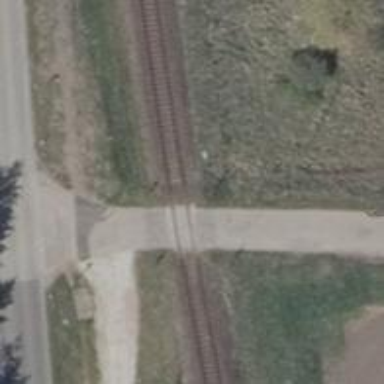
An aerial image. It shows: Level crossing along the railway.